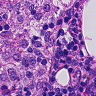
Metastatic tissue present: no